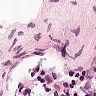
Metastatic tissue present: no